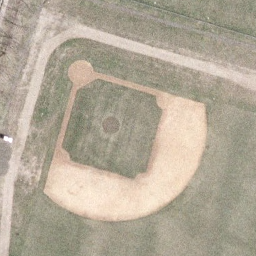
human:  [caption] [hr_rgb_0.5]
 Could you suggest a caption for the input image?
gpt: A regular baseball diamond compose of manicured lawns and sand .

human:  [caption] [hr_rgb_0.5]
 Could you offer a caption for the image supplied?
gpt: It is a regular baseball diamond .

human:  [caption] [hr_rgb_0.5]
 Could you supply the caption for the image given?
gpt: It is a new baseball diamond with sands and grass .

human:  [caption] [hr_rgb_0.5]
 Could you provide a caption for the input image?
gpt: This is a baseball diamond .

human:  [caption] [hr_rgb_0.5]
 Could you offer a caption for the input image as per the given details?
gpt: A regular baseball diamond compose of manicured lawns and sand .